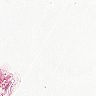
Metastatic tissue present: no